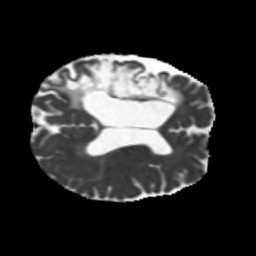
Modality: MD
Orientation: axial
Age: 46
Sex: male
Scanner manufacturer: siemens
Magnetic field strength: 3 T
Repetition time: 5.25 s
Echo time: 0.08 s